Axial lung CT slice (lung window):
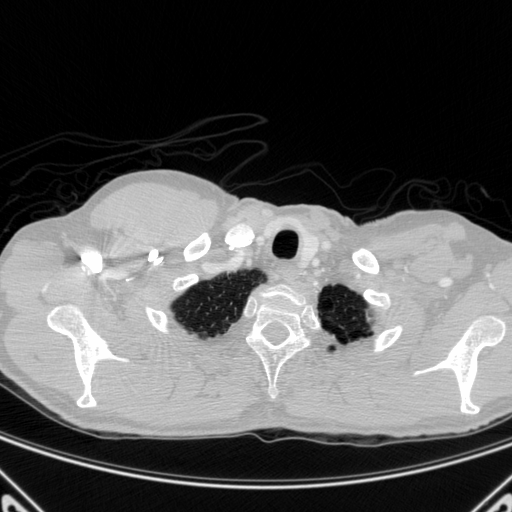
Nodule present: no